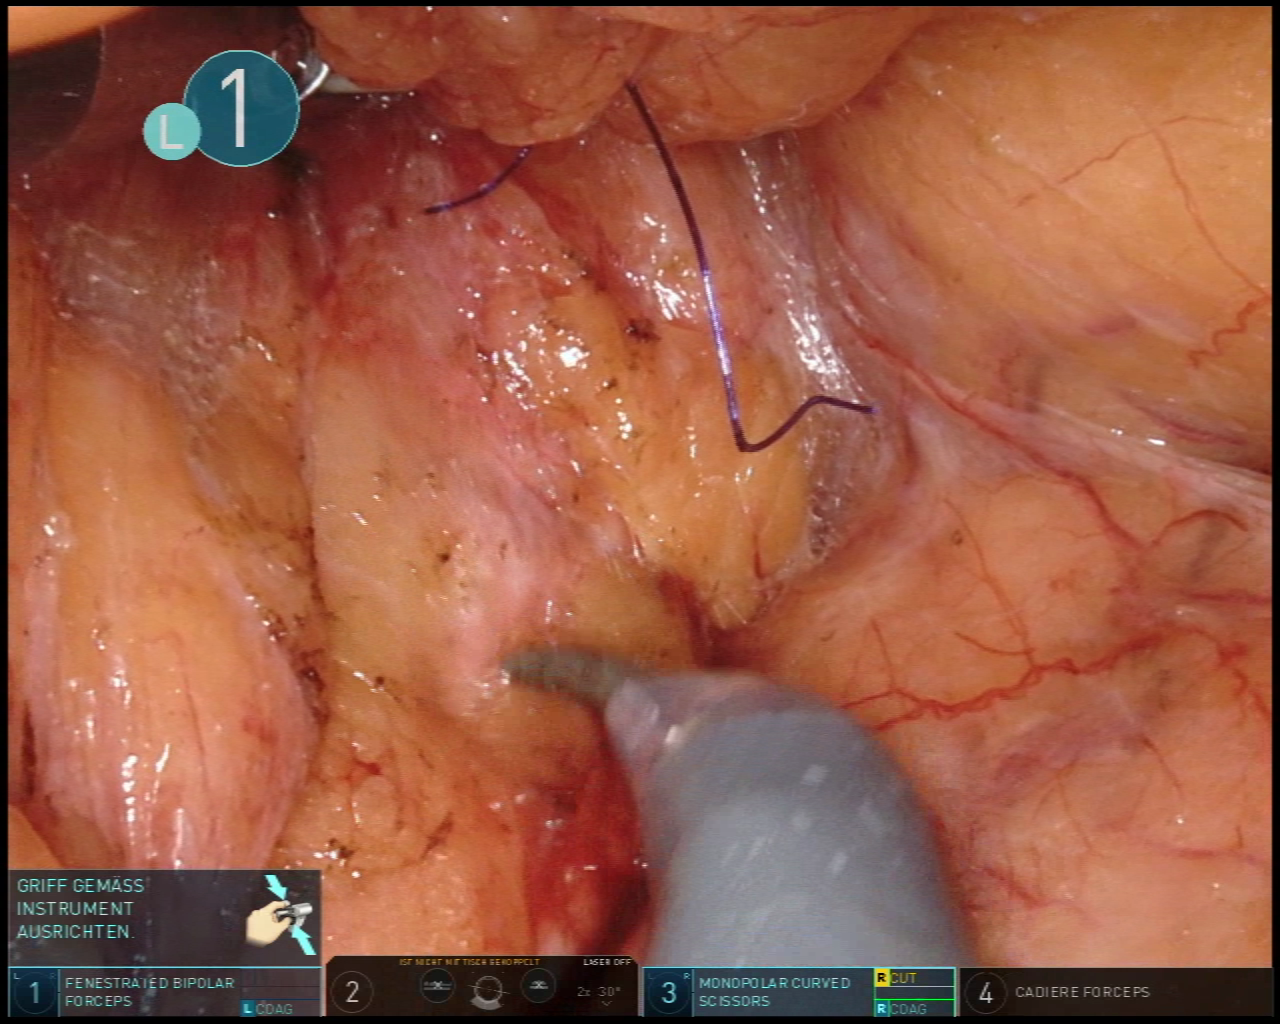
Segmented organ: pancreas
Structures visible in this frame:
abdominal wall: no
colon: no
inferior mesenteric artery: no
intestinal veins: no
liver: no
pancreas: yes
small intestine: no
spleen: no
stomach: no
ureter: no
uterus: no
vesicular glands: no